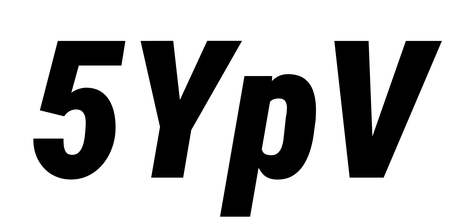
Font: Roboto-Italic_Condensed_Black_Italic